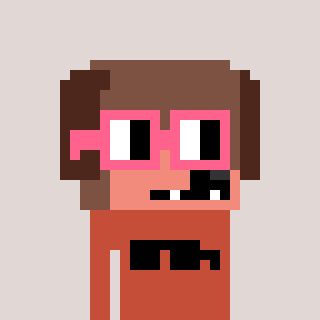
a pixel art character with square pink glasses, a dog-shaped head and a rust-colored body on a warm background